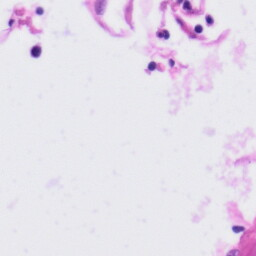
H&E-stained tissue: Tonsil